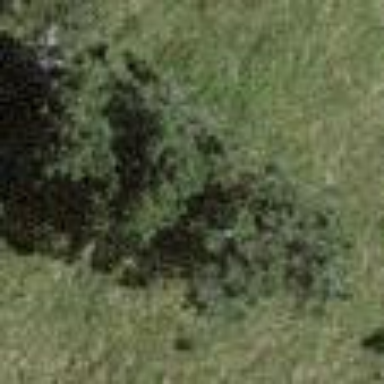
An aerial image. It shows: Patch of scrub vegetation.